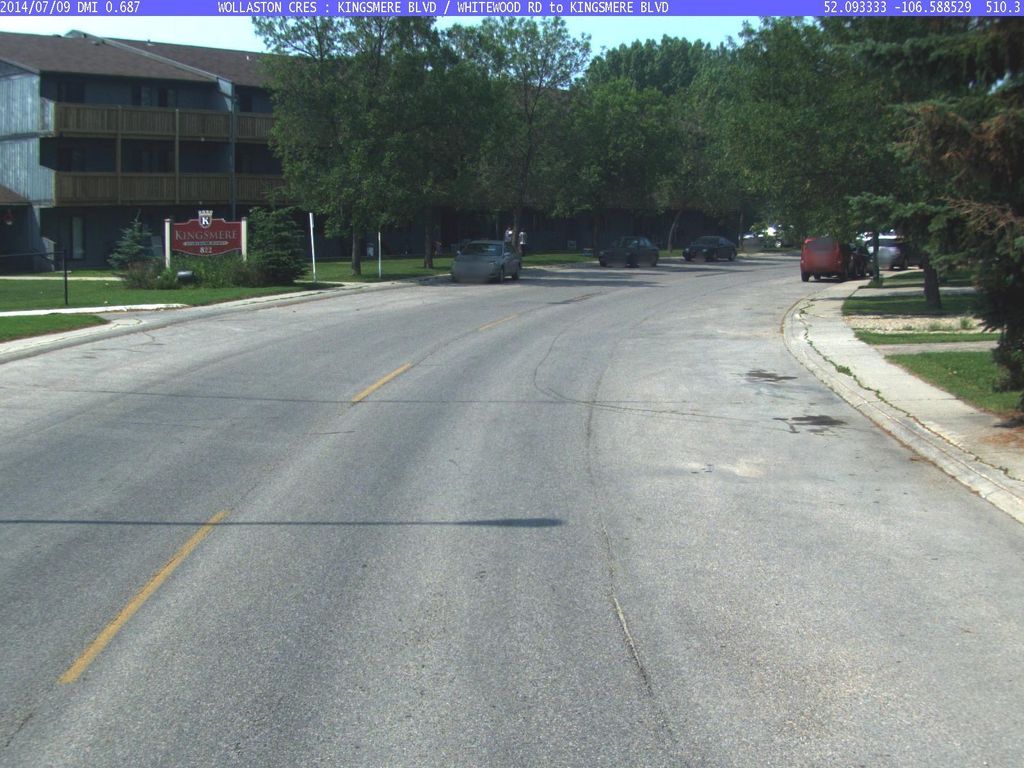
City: saskatoon